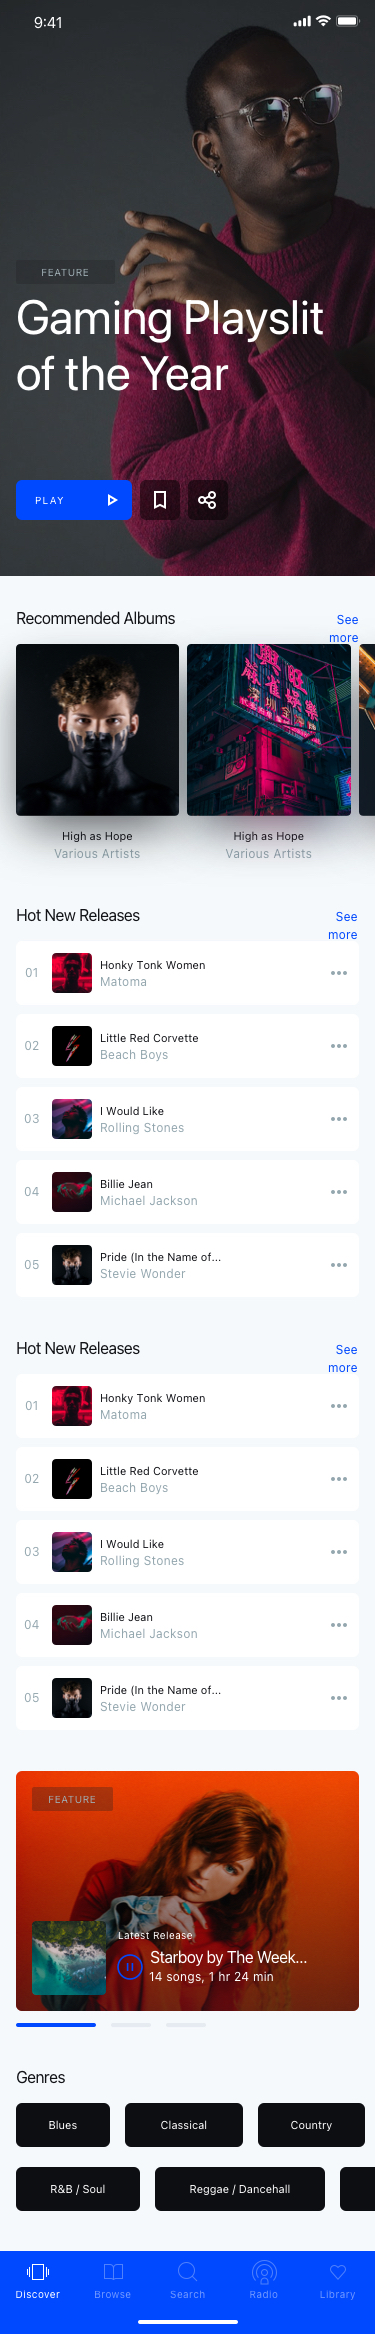
Text in this UI design:
Genres
Hot New Releases
See more
Hot New Releases
See more
Gaming Playslit of the Year
Recommended Albums
See more